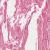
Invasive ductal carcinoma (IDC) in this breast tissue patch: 0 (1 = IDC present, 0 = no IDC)